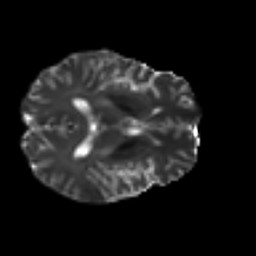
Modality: T2w
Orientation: axial
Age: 47
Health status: ill
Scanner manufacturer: philips
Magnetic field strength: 3 T
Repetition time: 9 s
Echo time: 0.127 s